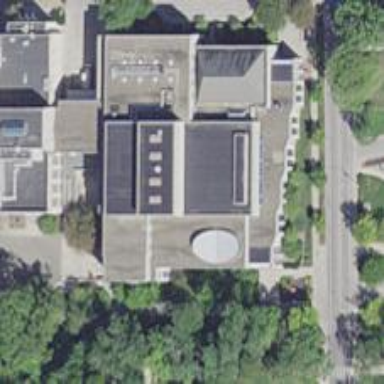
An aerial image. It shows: Arts centre building.